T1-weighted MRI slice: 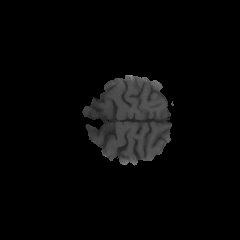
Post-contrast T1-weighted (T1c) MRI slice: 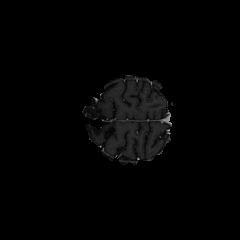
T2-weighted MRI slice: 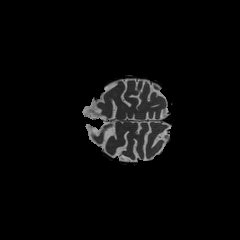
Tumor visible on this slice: no